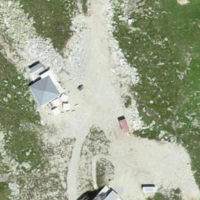
EUNIS habitat code: 26
Species observed at this site:
Arnica montana